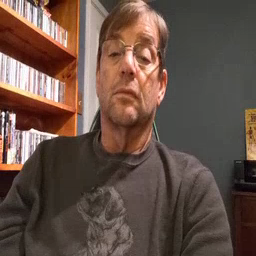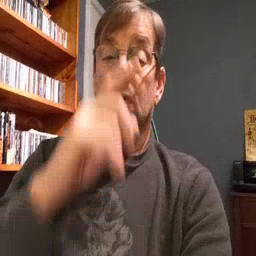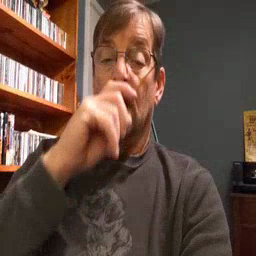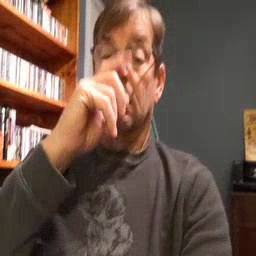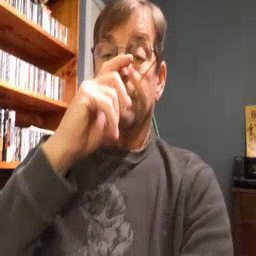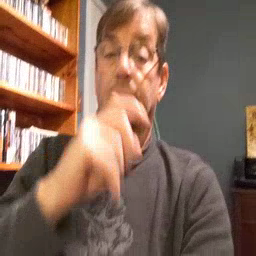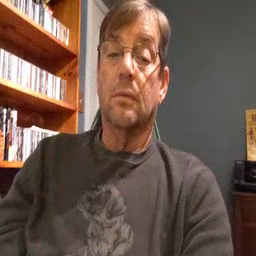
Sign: doll